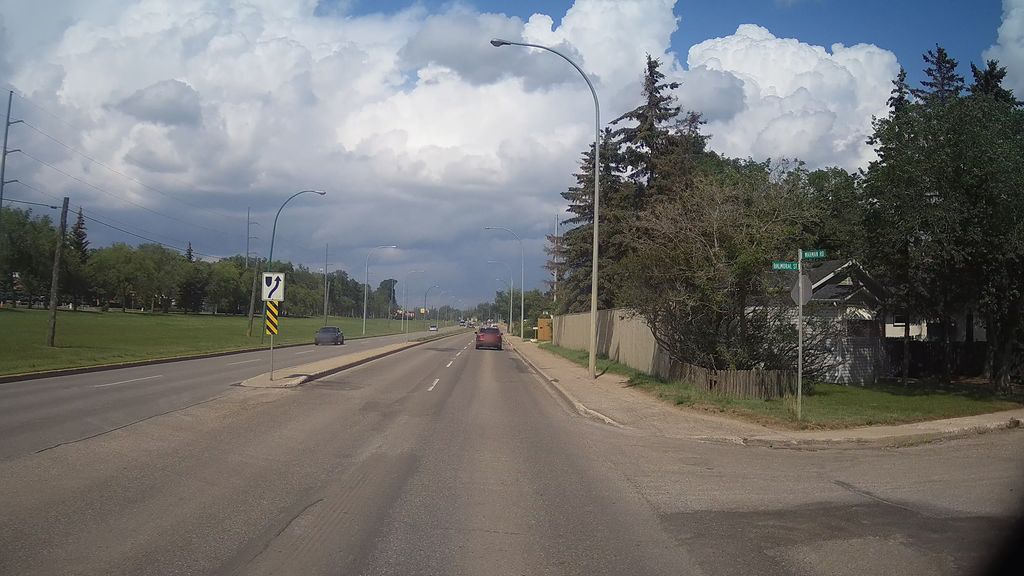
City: saskatoon